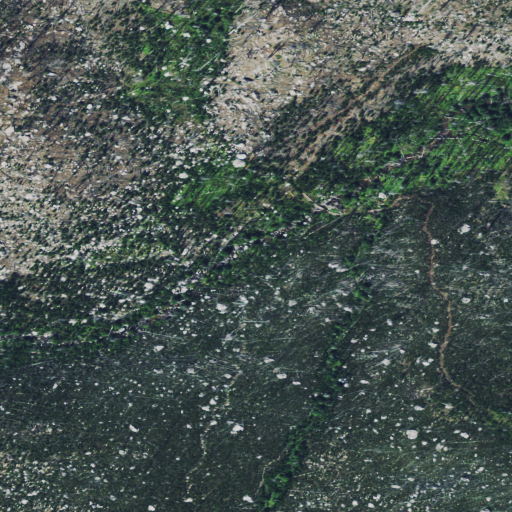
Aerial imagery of valley in Montana named Floe Gulch containing only shrub